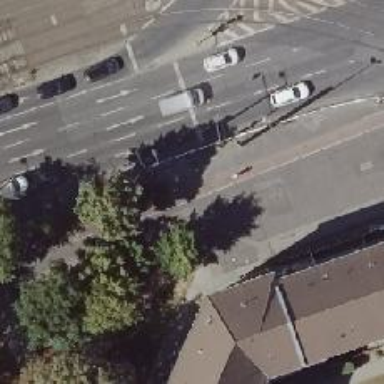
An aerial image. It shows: Asphalt cycleway.